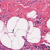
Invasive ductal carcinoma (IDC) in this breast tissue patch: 0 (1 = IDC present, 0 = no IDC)